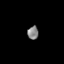
Tissue: skin
Cell type: Others
Senescence score: 0.726
Nuclear area (px): 143
Mean DAPI intensity: 131.804